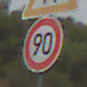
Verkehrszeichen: Geschwindigkeit90
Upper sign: FussgaengerLinks
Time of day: Midday
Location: Outdoor (Nature)
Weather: PartlyCloudy
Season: NotSpecified
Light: Natural